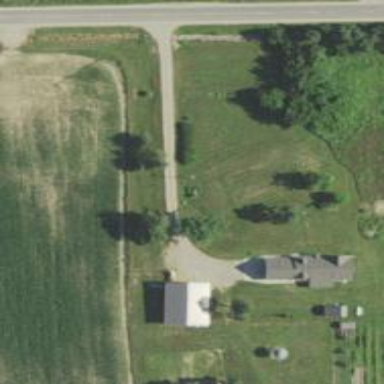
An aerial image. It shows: Driveway leading to service road.